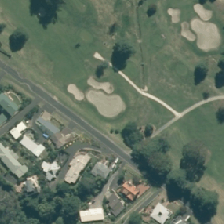
Land cover: urban_parkland